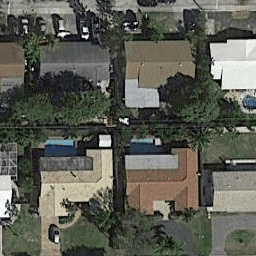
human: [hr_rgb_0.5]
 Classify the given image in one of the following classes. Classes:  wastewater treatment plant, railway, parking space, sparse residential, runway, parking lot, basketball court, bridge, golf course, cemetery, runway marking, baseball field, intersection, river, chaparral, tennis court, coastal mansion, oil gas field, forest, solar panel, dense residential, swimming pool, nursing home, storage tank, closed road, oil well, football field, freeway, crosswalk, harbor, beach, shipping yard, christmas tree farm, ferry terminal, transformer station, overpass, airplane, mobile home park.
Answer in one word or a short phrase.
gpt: dense residential